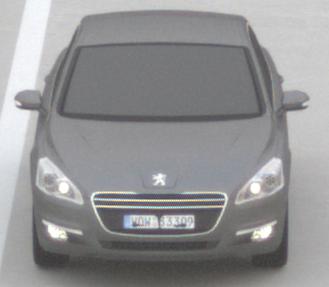
Make: Peugeot
Model: 508 120 VTi
Detailed model: 508 (I) Limousine
Model produced from: 2011/03
Model produced until: 2014/05
Doors: 4
Color: gray
Road condition: dry road
Daytime: sunrise or sunset
Contrast: low contrast